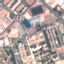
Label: Industrial